Here is the time-frequency representation (spectrogram) of a rolling-element bearing's vibration measurement. Diagnose the bearing from this image, choosing from: normal, inner_race, outer_race, ball.
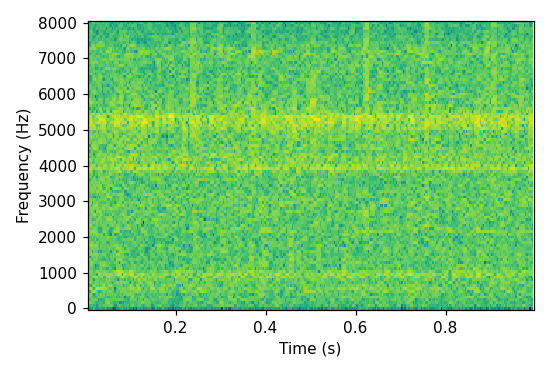
Answer: inner_race